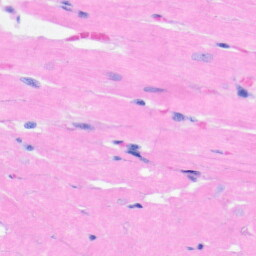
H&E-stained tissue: Heart